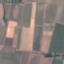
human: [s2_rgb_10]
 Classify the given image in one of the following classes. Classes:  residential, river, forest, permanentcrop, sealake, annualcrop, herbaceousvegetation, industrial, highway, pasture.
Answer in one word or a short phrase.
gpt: PermanentCrop